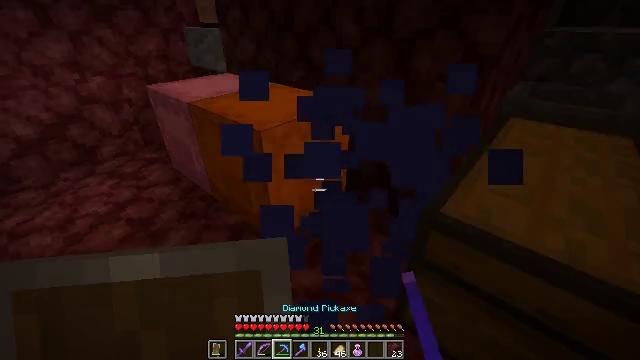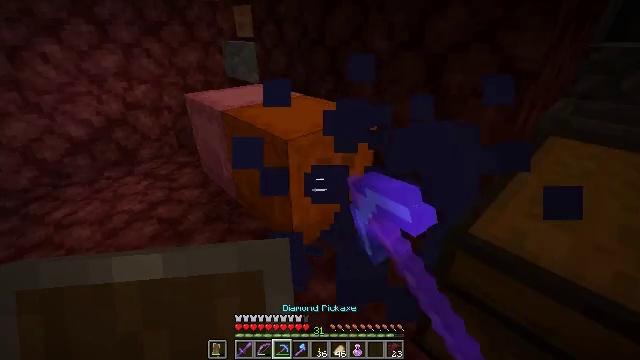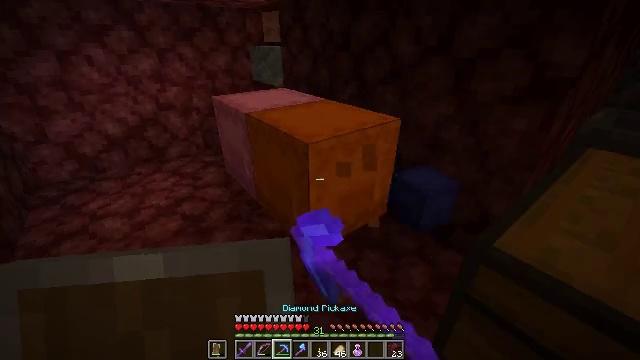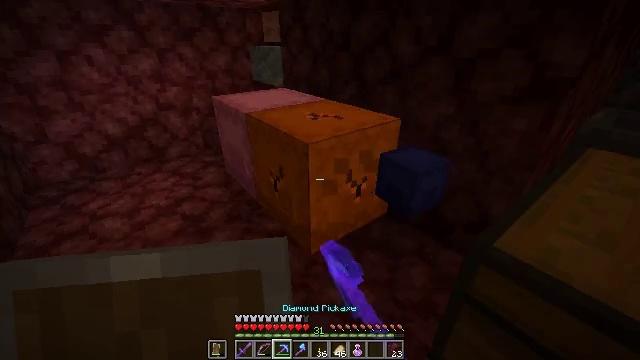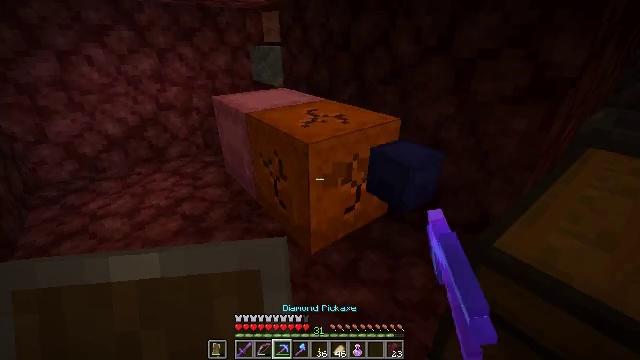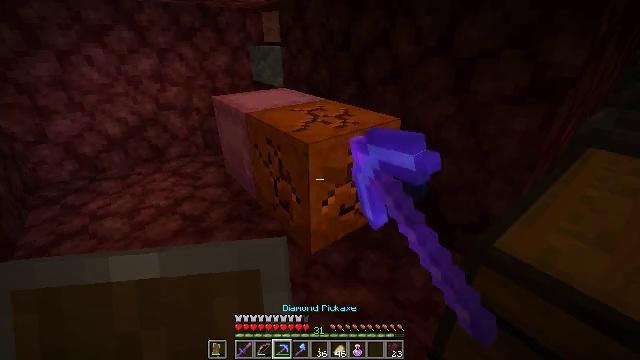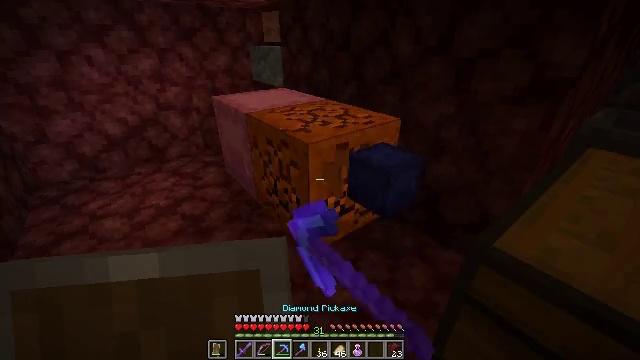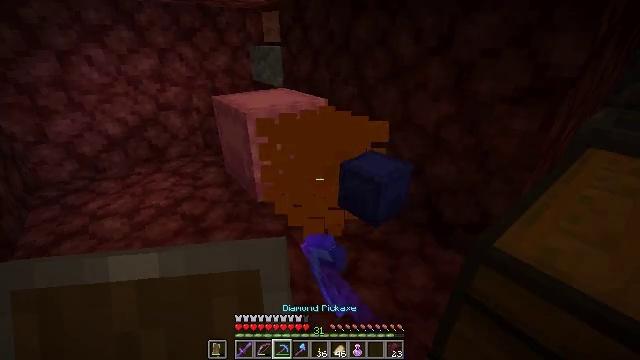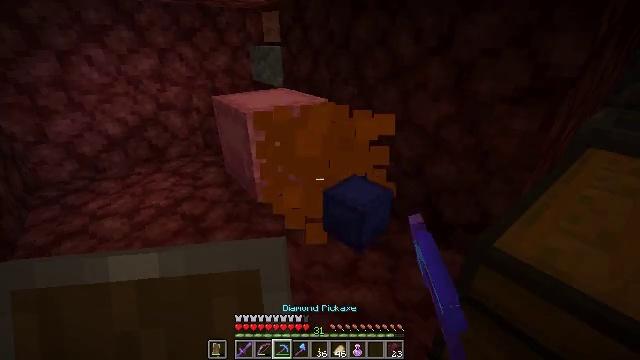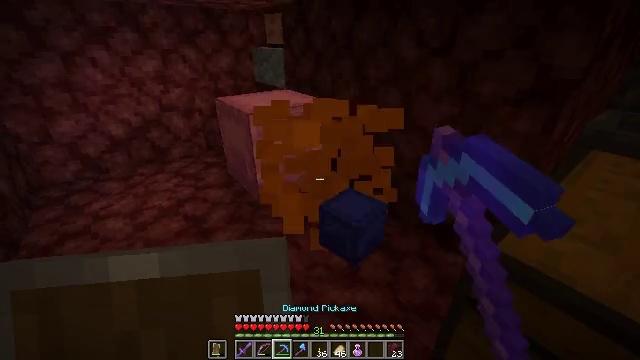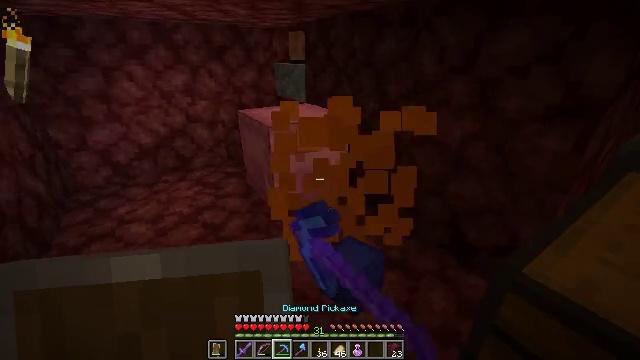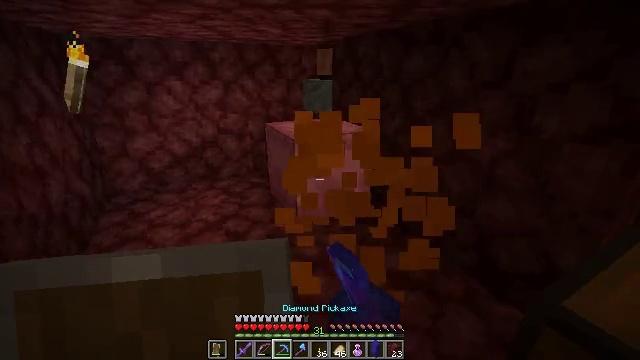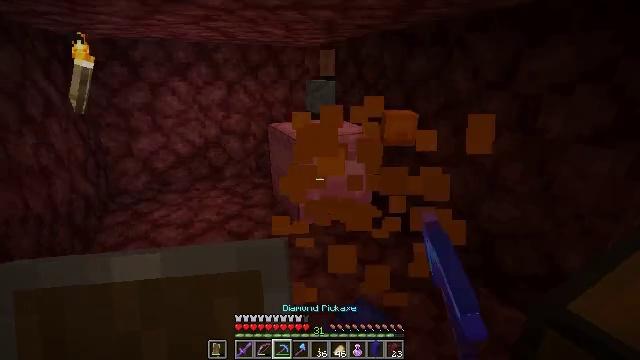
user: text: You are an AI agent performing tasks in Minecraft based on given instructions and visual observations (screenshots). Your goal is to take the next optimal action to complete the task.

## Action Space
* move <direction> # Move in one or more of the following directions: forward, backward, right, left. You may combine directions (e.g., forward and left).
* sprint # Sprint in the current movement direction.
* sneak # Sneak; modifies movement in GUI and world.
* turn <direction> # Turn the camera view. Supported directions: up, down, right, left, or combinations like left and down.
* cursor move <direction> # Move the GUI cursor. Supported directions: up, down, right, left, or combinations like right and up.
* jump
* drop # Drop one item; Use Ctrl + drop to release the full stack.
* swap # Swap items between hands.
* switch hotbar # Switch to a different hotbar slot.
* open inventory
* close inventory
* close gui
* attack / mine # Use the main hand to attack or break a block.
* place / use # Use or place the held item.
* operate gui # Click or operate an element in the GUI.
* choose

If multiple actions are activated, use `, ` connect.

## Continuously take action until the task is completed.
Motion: motion action
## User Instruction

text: Collect the orange shulker box into your inventory.
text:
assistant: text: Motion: turn left and up, attack / mine
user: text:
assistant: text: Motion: turn left, attack / mine
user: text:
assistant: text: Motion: attack / mine
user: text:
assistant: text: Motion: attack / mine
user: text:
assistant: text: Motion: attack / mine
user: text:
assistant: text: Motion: attack / mine
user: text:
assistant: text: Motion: attack / mine
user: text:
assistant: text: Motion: attack / mine
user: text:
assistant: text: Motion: attack / mine
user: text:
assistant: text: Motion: turn left and up, attack / mine
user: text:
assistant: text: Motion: turn left and up, attack / mine
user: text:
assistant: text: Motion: attack / mine
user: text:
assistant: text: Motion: attack / mine